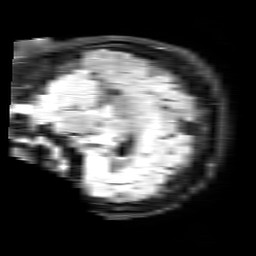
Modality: FLAIR
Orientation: sagittal
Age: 49
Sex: female
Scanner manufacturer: philips
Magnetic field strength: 3 T
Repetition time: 11 s
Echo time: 0.125 s